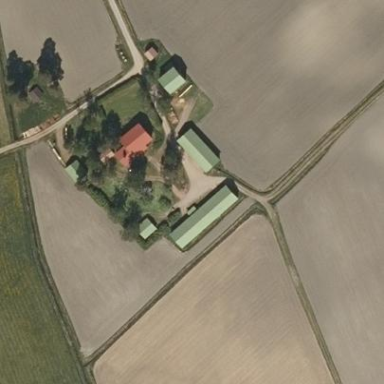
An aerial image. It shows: Farmyard area.